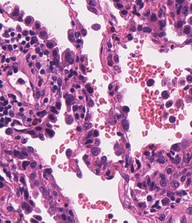
Tumor epithelial tissue: yes
Tumor-associated stroma tissue: yes
Normal tissue: no